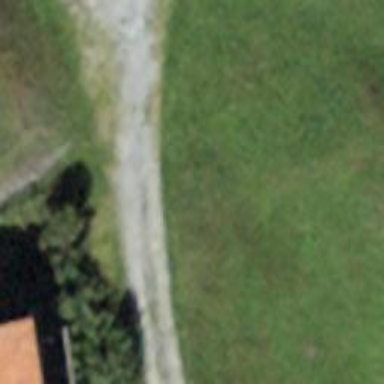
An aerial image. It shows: Gravel track with grade 2 tracktype.